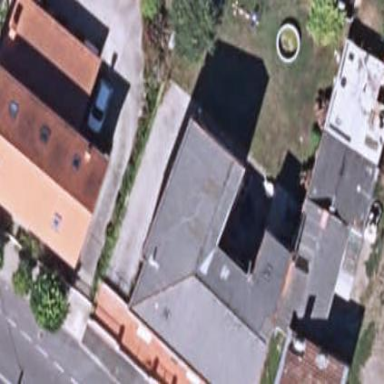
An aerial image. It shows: Simple house.